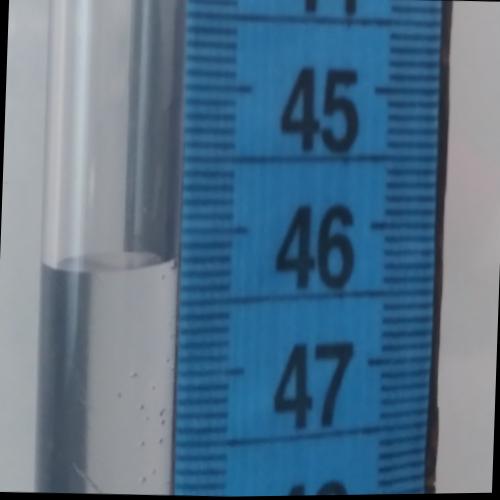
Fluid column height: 46.2 cm